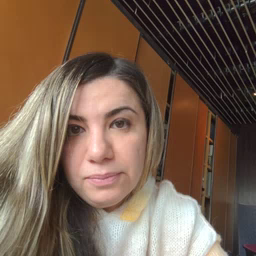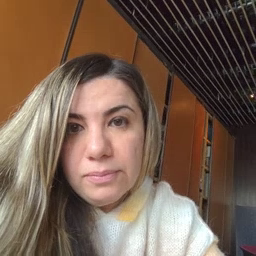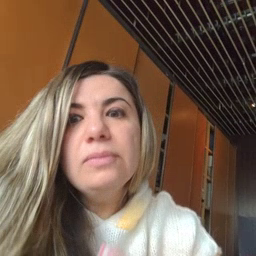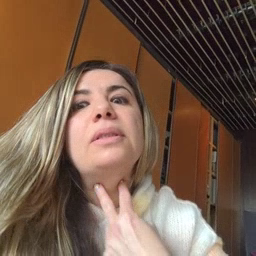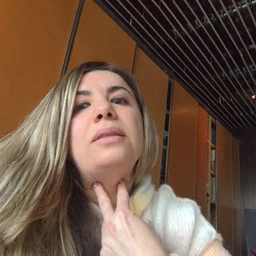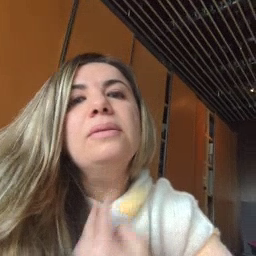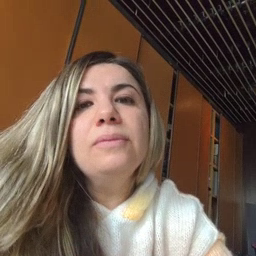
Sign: stuck